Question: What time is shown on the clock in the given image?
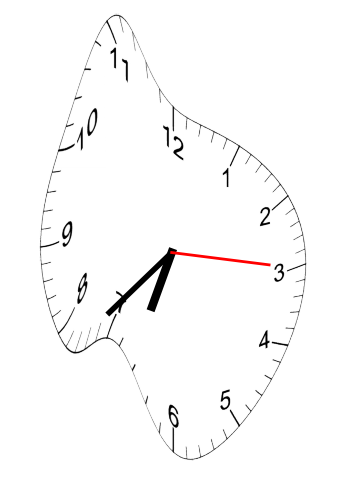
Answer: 06:37:15